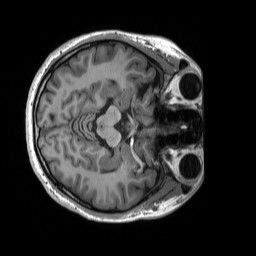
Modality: T1w
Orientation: axial
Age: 22
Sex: female
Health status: healthy
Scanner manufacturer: siemens
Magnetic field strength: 3 T
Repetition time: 2.53 s
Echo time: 0.00227 s